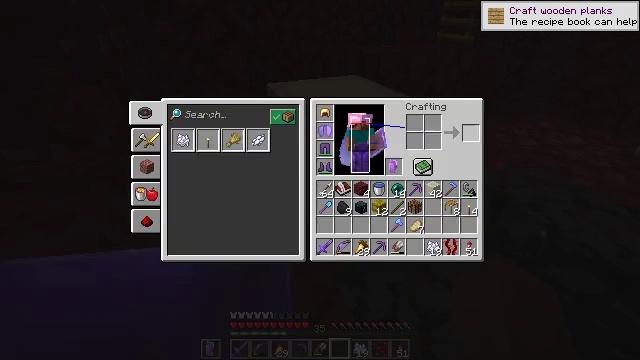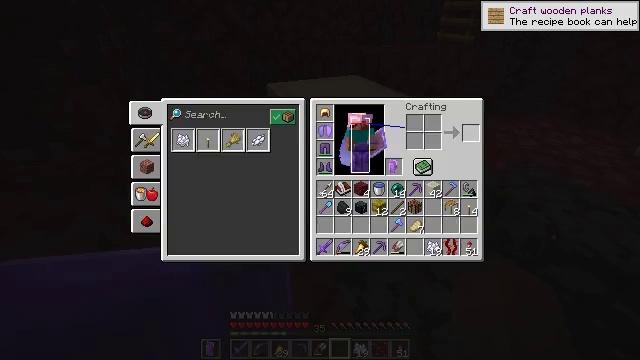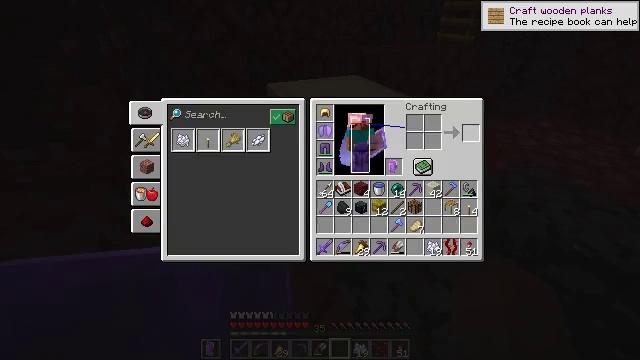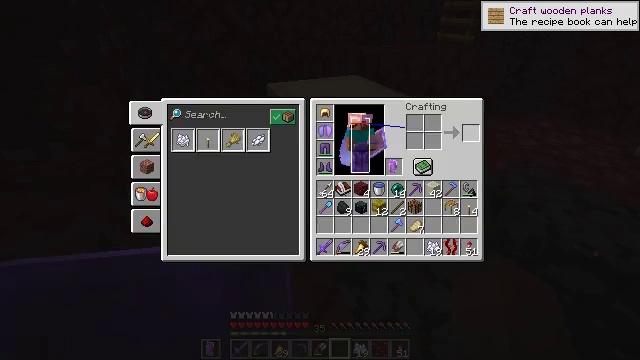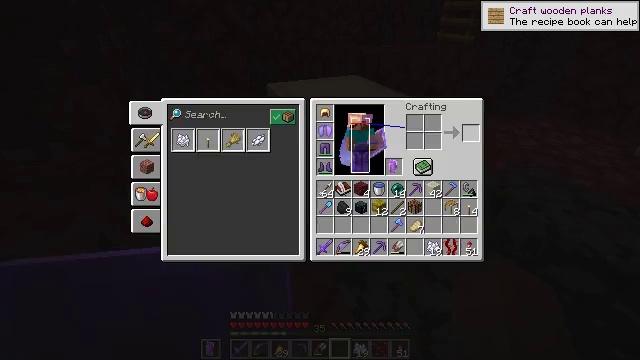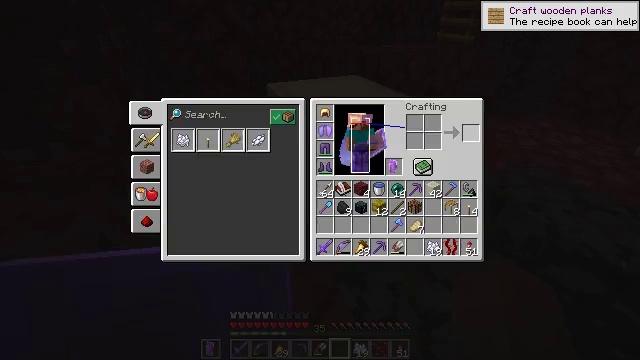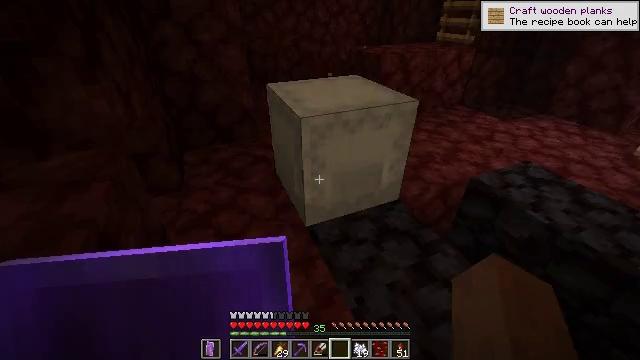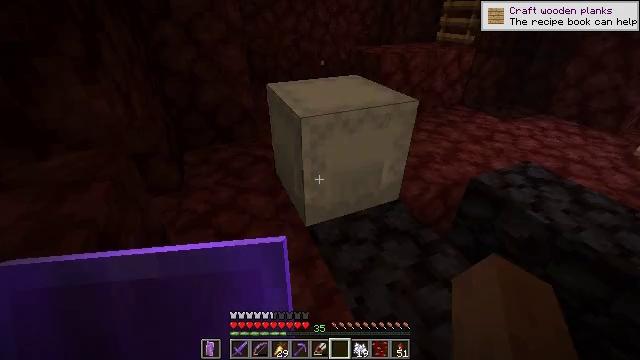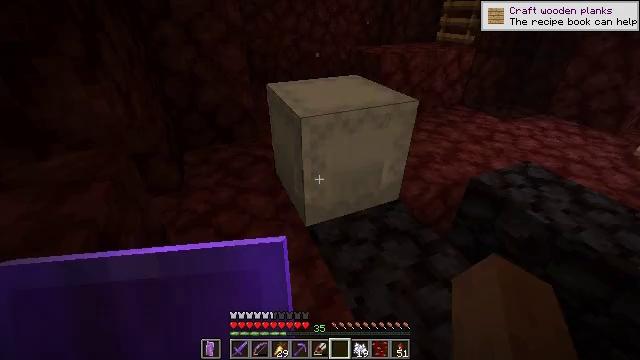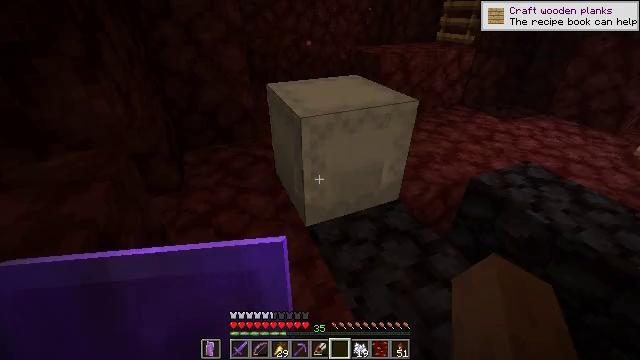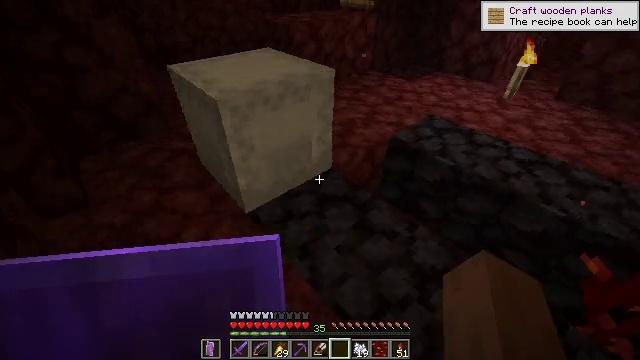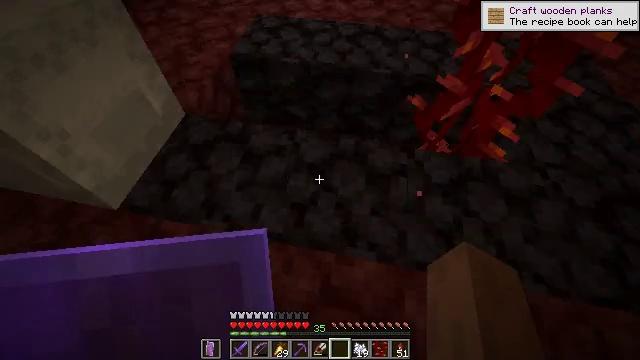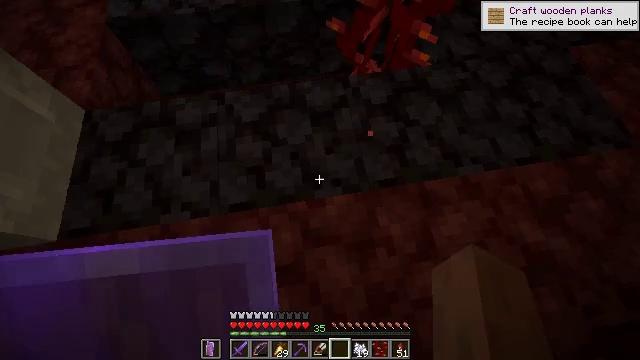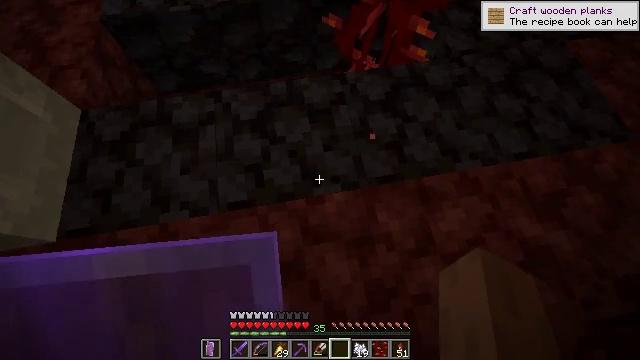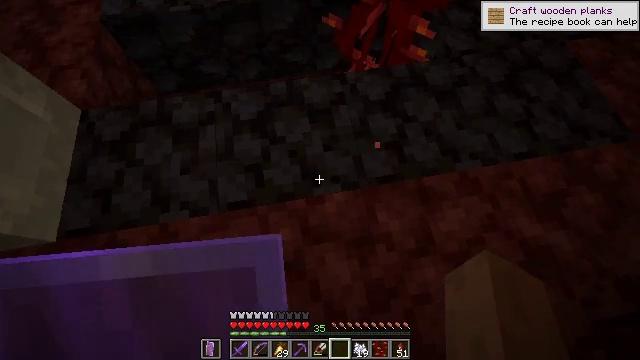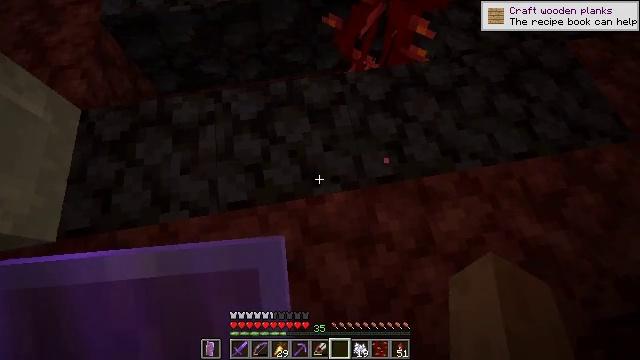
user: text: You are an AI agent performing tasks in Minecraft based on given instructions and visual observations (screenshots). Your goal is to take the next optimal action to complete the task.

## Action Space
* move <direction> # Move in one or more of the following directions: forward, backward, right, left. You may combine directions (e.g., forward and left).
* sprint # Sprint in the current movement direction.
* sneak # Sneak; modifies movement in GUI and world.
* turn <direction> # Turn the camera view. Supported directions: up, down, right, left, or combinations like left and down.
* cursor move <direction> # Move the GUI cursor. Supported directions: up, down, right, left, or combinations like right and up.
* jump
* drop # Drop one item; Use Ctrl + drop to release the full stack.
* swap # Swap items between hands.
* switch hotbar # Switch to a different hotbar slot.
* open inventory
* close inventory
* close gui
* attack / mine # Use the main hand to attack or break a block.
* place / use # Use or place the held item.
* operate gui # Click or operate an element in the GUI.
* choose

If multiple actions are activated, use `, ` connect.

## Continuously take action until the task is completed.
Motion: motion action
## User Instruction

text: Break the weeping vines hanging from the ceiling.
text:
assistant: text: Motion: open gui
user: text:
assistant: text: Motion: no_op
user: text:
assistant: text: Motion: no_op
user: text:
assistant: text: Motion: no_op
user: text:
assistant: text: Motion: no_op
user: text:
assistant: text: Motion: no_op
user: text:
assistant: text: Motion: close gui
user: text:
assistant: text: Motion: no_op
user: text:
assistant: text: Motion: no_op
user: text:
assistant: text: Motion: turn right and down
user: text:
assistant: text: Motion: turn right and down
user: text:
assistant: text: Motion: turn right and down
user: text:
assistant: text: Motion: no_op
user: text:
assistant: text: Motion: no_op
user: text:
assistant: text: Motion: no_op
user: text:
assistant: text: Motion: no_op
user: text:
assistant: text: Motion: no_op
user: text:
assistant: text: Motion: no_op
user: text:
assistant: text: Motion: no_op
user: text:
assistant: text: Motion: move forward
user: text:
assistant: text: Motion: move forward
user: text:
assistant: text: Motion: move forward, turn right
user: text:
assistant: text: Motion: move forward, turn right
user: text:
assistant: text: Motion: move forward
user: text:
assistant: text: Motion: move forward
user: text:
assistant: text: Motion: move forward
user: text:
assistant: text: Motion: no_op
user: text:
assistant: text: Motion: turn left
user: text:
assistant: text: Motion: turn left
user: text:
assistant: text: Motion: turn left and down